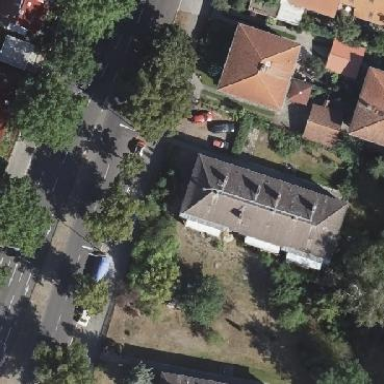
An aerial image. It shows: Hipped roof apartment building.